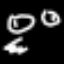
Label: frog